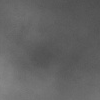
Atmospheric dust classification: dusty